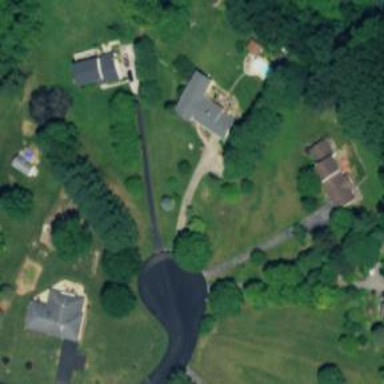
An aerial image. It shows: Driveway.